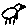
Label: bird